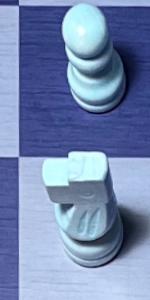
Label: Knight_White